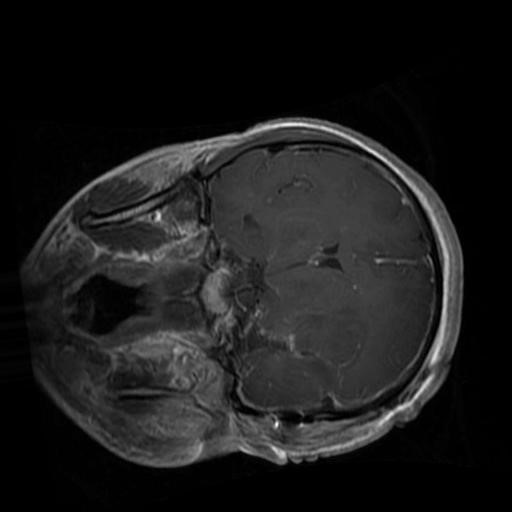
Label: brain_glioma